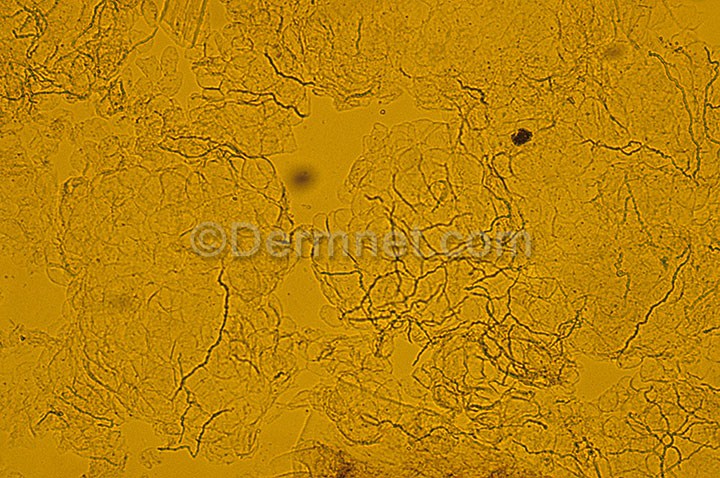
Disease: Tinea Ringworm Candidiasis and other Fungal Infections